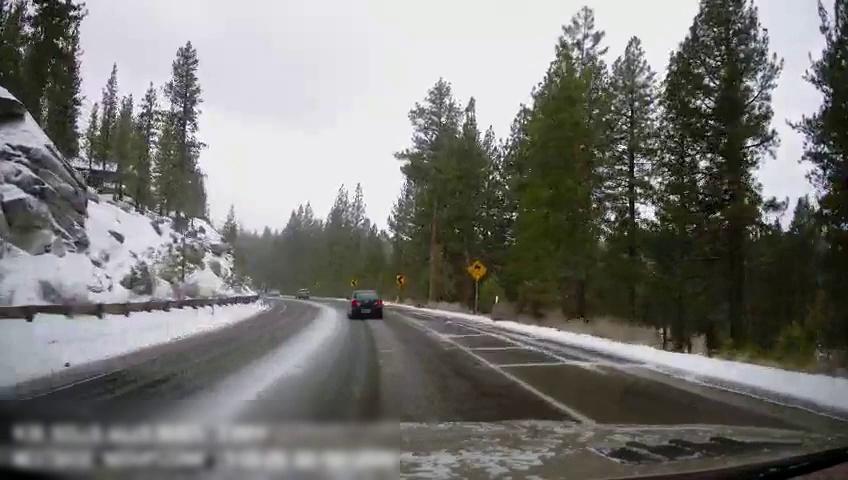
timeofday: Day
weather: Snowy
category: Drivable Space
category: Vehicles | Car
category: Vehicles | Car
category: Lanes | Opposite Lane
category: Lanes | Current Lane
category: Traffic | Signs
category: Traffic | Signs